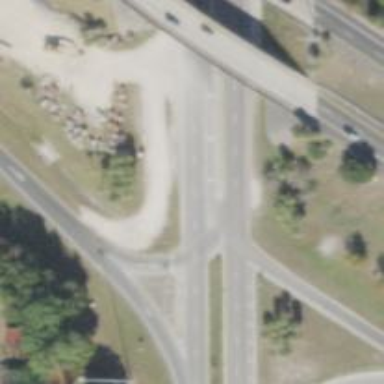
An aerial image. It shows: Motorway link road with diamond junction.